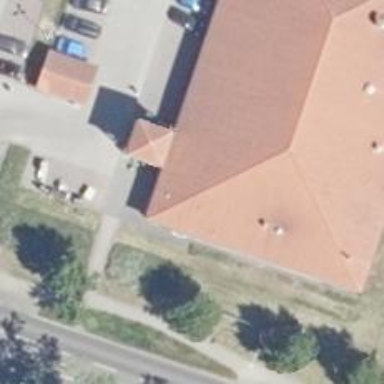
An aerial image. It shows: Bakery.